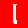
Digit: 1